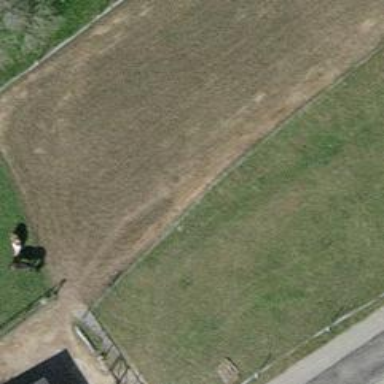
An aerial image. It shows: Fence.